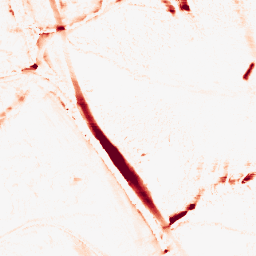
Category: morphological
Decomposition family: morphological_ellipse
Decomposition parameters: operation: opening
width: 10
height: 20
Upsampling method: sinc_hamming
Upsampling parameters: scale: 8
kernel_size: 16
Upsampling scale: 8